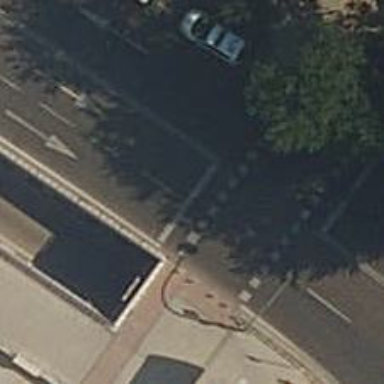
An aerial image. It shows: Road with traffic signals controlling the flow of traffic.